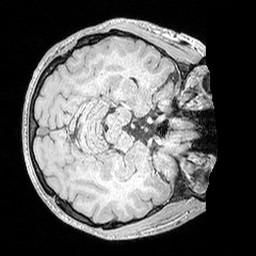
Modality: MP2RAGE
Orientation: axial
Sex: male
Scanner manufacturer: siemens
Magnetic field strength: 3 T
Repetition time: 5 s
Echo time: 0.00292 s